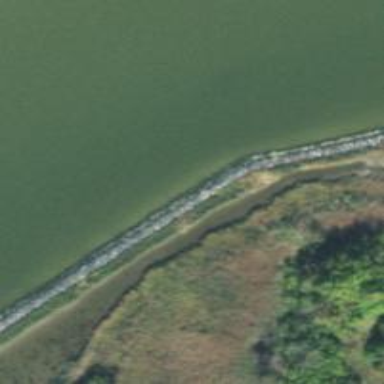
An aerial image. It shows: Breakwater structure.